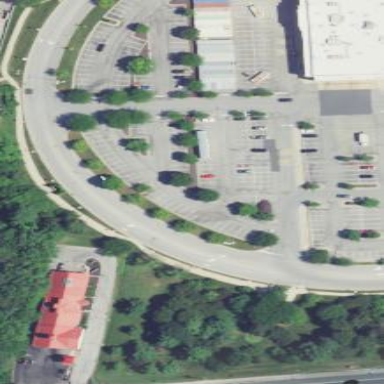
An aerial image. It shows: Parking area.